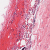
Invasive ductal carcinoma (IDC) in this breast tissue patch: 0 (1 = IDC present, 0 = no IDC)